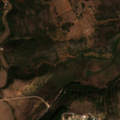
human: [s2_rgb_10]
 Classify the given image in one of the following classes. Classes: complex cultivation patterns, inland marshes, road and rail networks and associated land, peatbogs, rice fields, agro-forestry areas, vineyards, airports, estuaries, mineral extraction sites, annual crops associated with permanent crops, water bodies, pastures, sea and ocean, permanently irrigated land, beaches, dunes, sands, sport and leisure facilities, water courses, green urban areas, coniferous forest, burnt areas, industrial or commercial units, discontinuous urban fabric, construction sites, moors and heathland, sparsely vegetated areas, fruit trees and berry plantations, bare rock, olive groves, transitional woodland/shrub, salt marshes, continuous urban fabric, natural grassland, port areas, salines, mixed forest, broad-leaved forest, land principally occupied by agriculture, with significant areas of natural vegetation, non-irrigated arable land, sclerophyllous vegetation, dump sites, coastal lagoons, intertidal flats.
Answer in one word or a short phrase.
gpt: non-irrigated arable land, permanently irrigated land, annual crops associated with permanent crops, land principally occupied by agriculture, with significant areas of natural vegetation, sclerophyllous vegetation